Question: I already know that 'ListView' is in widgets until 'HoneyComb'. But Foursquare's widget uses 'ListViews' even on API 4 (see the picture).
Is there any way to implement 'ListView' for Widgets in API 4? I've searched document and more nothing mentioned about ListView in Widgets.
When I tried to use, always got inflating error.
I'm curious about suggestions and examples.

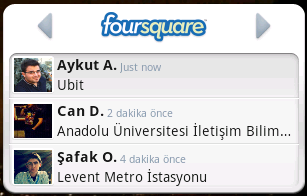
Answer: I have done something similar to this in one of my widgets. Listview is not supported in API 4, and while this "looks" like a ListView it is not. Its just cleverly positioned images, and text and a border around them that looks like a ListView does.
The arrows are images that when clicked tell the widget to go rerender all the stuff in the "ListView". So it sort of gives an approximation of a ListView on older devices, but you need to use arrows to change the content instead of flicking on the ListView.